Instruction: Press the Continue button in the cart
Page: cart
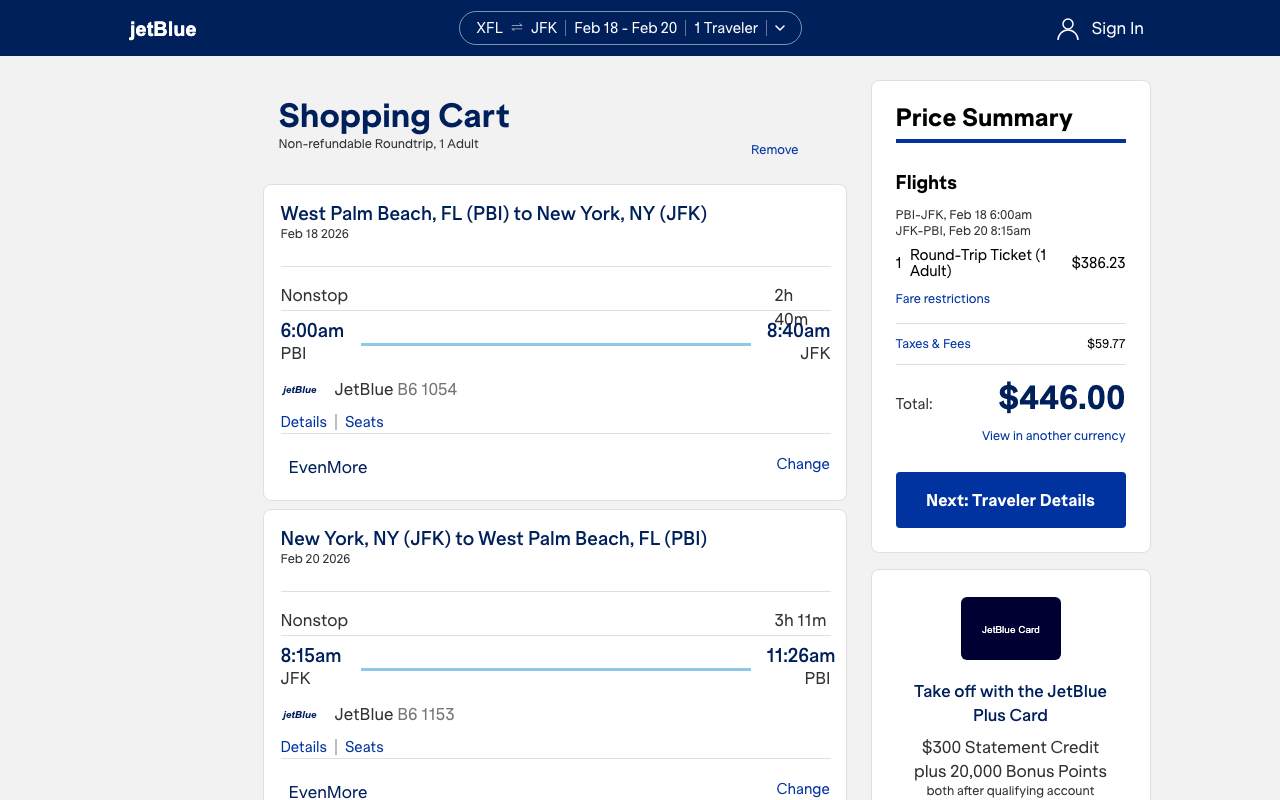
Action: click